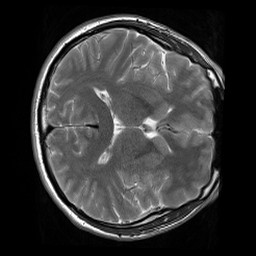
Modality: T2w
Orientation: axial
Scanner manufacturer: siemens
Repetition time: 3.9 s
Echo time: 0.076 s